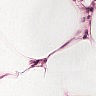
Metastatic tissue present: no